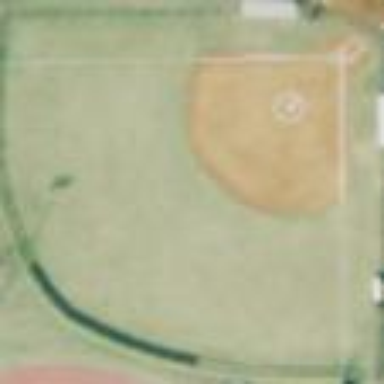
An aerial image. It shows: Baseball pitch for leisure and sports activities.